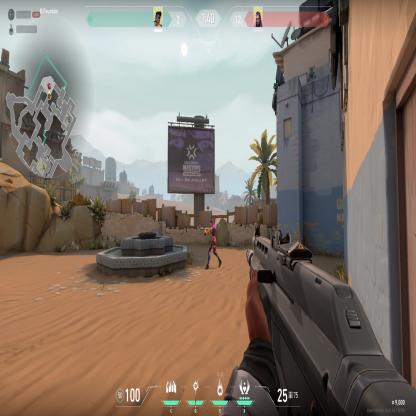
Label: enemy